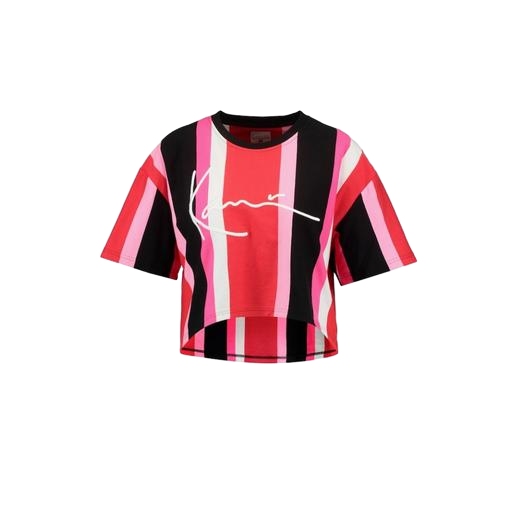
multicolor red t-shirt, multicolor crop tee, multicolor t-shirt karen, white background